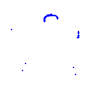
Particle: kaon